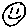
Label: smiley face